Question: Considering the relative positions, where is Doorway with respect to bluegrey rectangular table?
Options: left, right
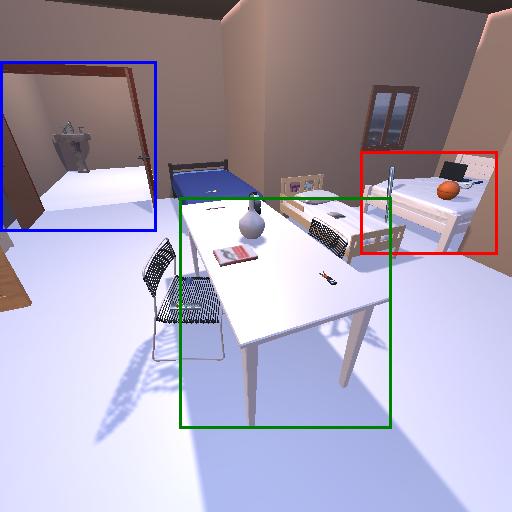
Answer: left